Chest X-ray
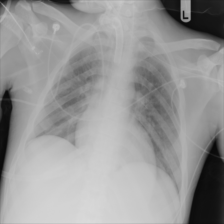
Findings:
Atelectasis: negative
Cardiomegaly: negative
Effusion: negative
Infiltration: negative
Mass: negative
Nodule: negative
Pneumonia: negative
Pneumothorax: negative
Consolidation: negative
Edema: negative
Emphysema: negative
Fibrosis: negative
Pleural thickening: negative
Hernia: negative